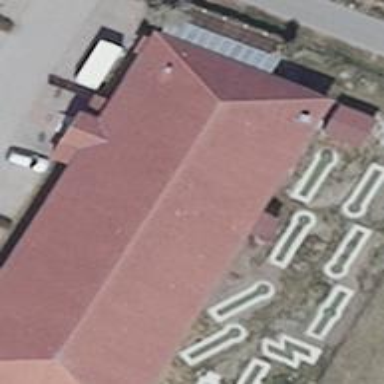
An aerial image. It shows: Bowling alley situated in leisure land.